Question: Continuing from where <URL> left off.
I want to make a split violin plot in ggplot 2. The method presented above is limited to 2 categories on the x axis.
Example:
'''
set.seed(20160229)
my_data = data.frame(
y=c(rnorm(1000), rnorm(1000, 0.5), rnorm(1000, 1), rnorm(1000, 1.5)),
x=c(rep('a', 2000), rep('b', 2000)),
m=c(rep('i', 1000), rep('j', 2000), rep('i', 1000)))
#Get densities
library(dplyr)
pdat <- my_data %>%
group_by(x, m) %>%
do(data.frame(loc = density(.$y)$x,
dens = density(.$y)$y))
#Flip and offset densities for the groups
pdat$dens <- ifelse(pdat$m == 'i', pdat$dens * -1, pdat$dens)
pdat$dens <- ifelse(pdat$x == 'b', pdat$dens + 1, pdat$dens)
Plot
ggplot(pdat, aes(dens, loc, fill = m, group = interaction(m, x))) +
geom_polygon() +
scale_x_continuous(breaks = 0:1, labels = c('a', 'b')) +
ylab('density') +
theme_minimal() +
theme(axis.title.x = element_blank())
'''

It looks like placing more than 2 categories on the x axis is possible but I'm not sure how to go about it.
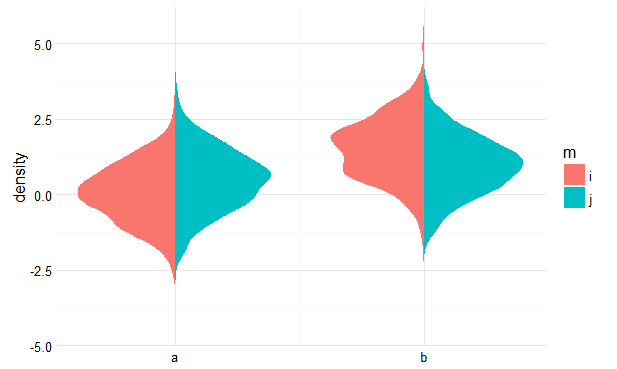
Answer: I figured it out using a for loop to position the shapes by the group factor level.
'''
set.seed(20160229)
my_data = data.frame(
y=c(rnorm(1000), rnorm(1000, 0.5), rnorm(1000, 1), rnorm(1000, 1.5), rnorm(1000, 1.25), rnorm(1000, 0.75)),
x=c(rep('a', 2000), rep('b', 2000), rep('c', 2000)),
m=c(rep('i', 1000), rep('j', 1000), rep('i', 1000,rep('j', 1000), rep('i', 1000,rep('j', 1000), rep('i', 1000)))
#Get densities
library(dplyr)
pdat <- my_data %>%
group_by(x, m) %>%
do(data.frame(loc = density(.$y)$x,
dens = density(.$y)$y))
#Flip and offset densities for the groups
pdat$dens <- ifelse(pdat$m == 'i', pdat$dens * -1, pdat$dens)
#Flip and offset densities for x
#for(pdat$x){pdat$dens <- (pdat$dens + (as.numeric(as.factor(pdat$x))))}
for(i in 1:nrow(pdat)){(pdat$dens[i] <- (pdat$dens[i] + as.numeric(as.factor(pdat$x[i]))))}
#Plot
library(ggplot2)
ggplot(pdat, aes(dens, loc, fill = m, group = interaction(m, x))) +
geom_polygon() +
scale_x_continuous(breaks = (1:(as.numeric(length(levels(unique(pdat$x)))))), labels = levels(pdat$x)) +
#scale_x_continuous(breaks = length(pdat$x), labels=pdat$x)+
ylab("y") +
theme_minimal() +
theme(axis.title.x = element_blank())
'''
<URL>